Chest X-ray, AP view. Patient: 44 years old, sex M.
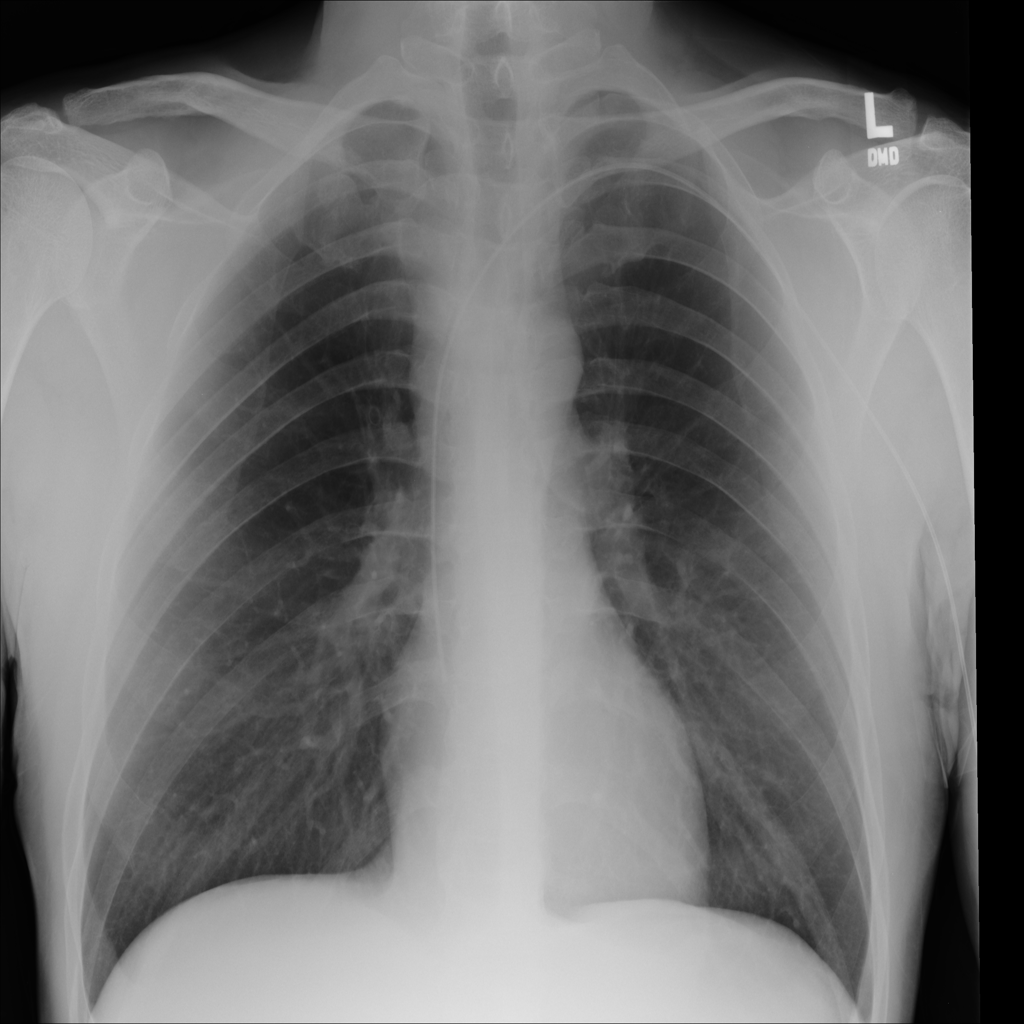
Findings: No Finding